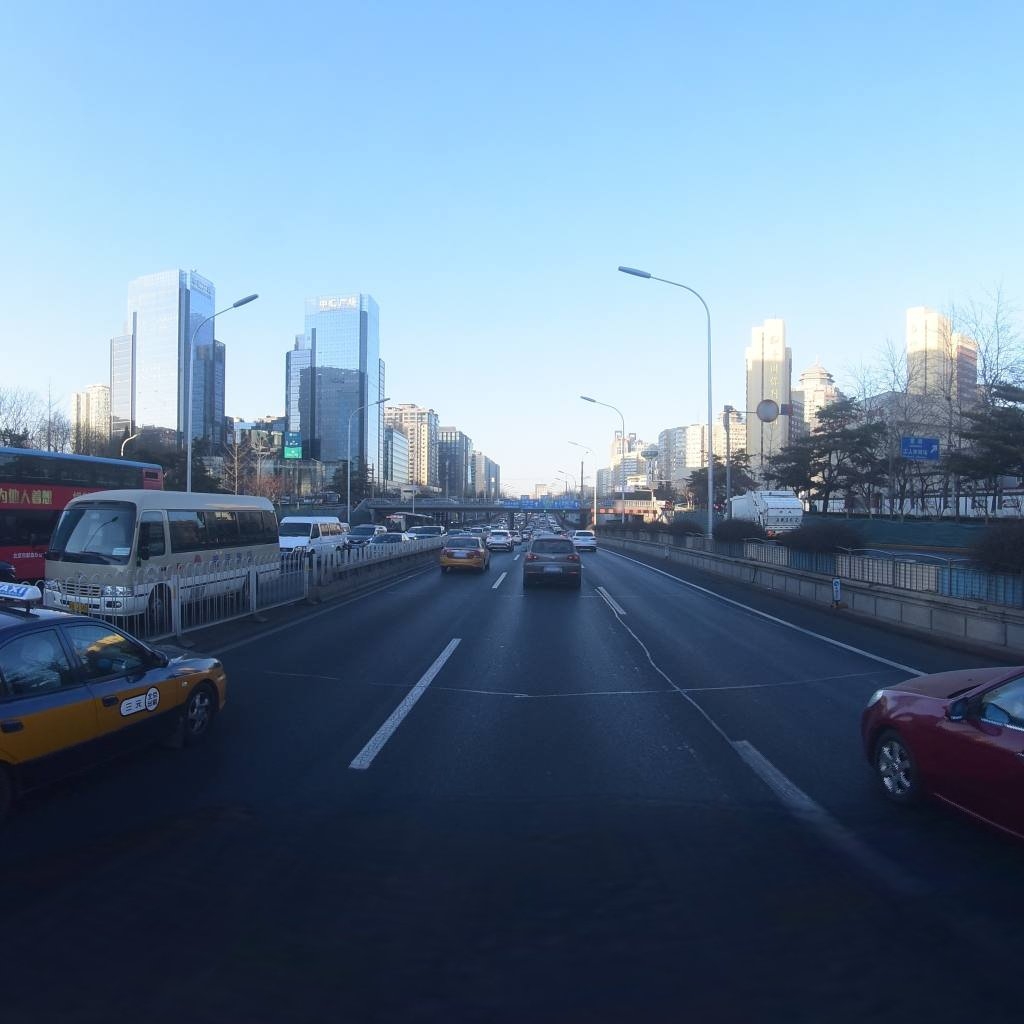
Region: Dongcheng
Road damage annotations: transverse patch, transverse patch, longitudinal patch